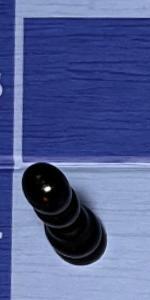
Label: Pawn_Black